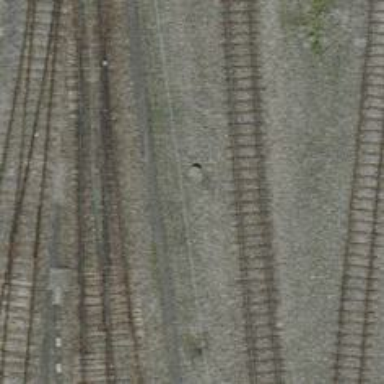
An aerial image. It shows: Single railway spur track.